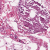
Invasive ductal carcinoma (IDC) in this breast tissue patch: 0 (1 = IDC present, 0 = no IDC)